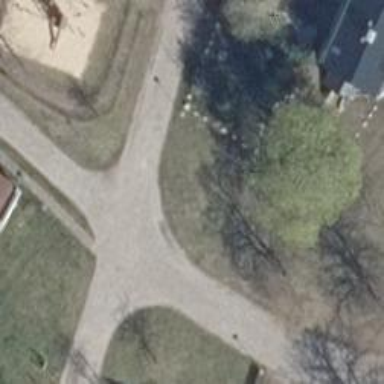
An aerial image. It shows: Residential road.